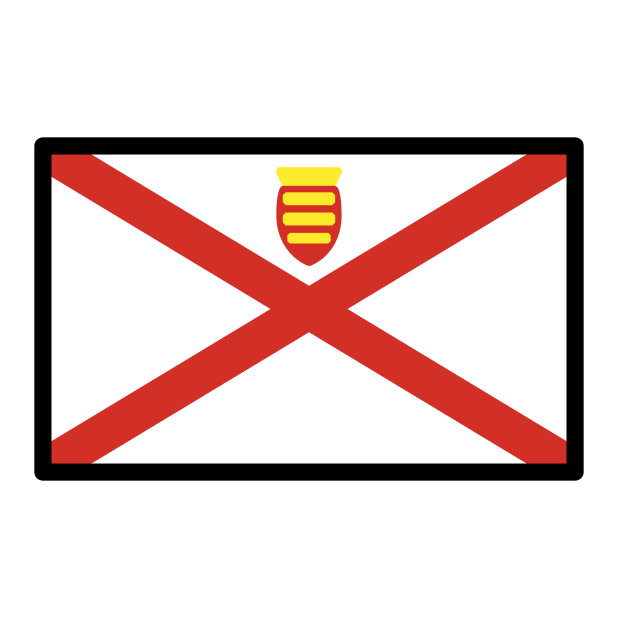
flag: Jersey